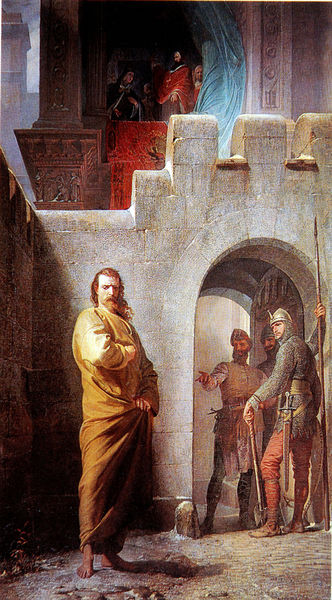
Titel: Heinrich IV. in Canossa
Künstler: Eduard Schwoiser
Standort: München
Institution: Maximilianeum, Historische Galerie (heutiger Plenarsaal)
Schlagwörter: blau, dunkel, gemälde, hand, held, kopf, mann, schatten, umhang, weiß, gelb, menschen, ocker, stadt, ausschnitt, braun, fenster, grau, hell, hintergrund, licht, männer, orange, tür, gebäude, haus, rot, schloss, weg, hochformat, teppich, bart, wand, architektur, falten, herodes, historie, johannes, mensch, stein, steine, bildnis, gesten, vorhang, wache, öl, wind, einsam, kirche, figur, gewand, haare, pose, stehend, drei, turm, balkon, ecke, bogen, haltung, zuschauer, mauer, violett, hof, rundbogen, treppe, historienbild, kaiser, könig, lanze, soldaten, detail, ernst, wandmalerei, durchgang, faltenwurf, zeigen, tor, zinnen, betrachter, bögen, barfuss, eingang, eng, innenhof, stolz, burg, palast, torbogen, festung, gefangen, gefangennahme, schwert, waffen, soldat, helm, herrscher, pilatus, ritter, rüstung, stadttor, gefängnis, kerker, christus, jesus, mittelalter, heiliger, lanzen, ballustrade, tempel, speer, fresko, gefangener, kräftig, wachen, christi, zinne, ausgestoßen, canossa, degen schwert, delaroche, einzelgänger, heinrich, johannes der täufer, mehrere ebenen, p0se, spödat, stadttot, torwächter, troubadour, verspottung, ölanze, bibelszene, söldner, tapfer, barm, sarrazene